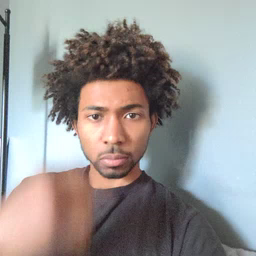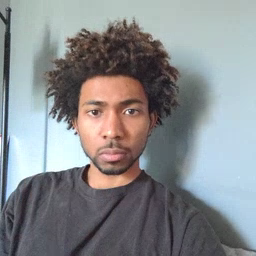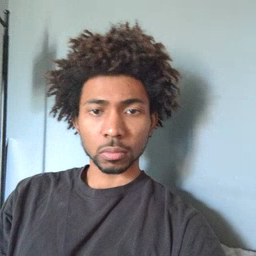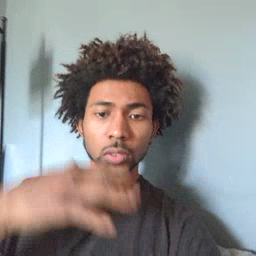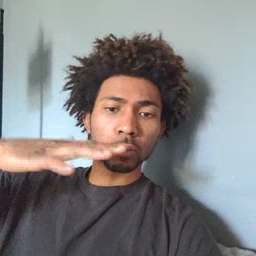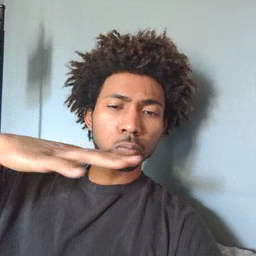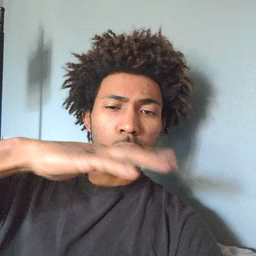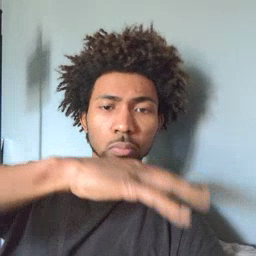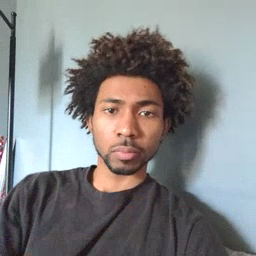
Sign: helicopter